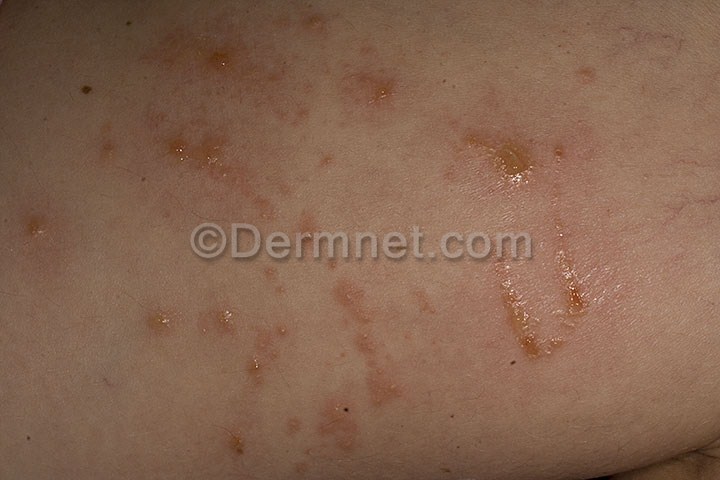
Disease: Poison Ivy Photos and other Contact Dermatitis